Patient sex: M
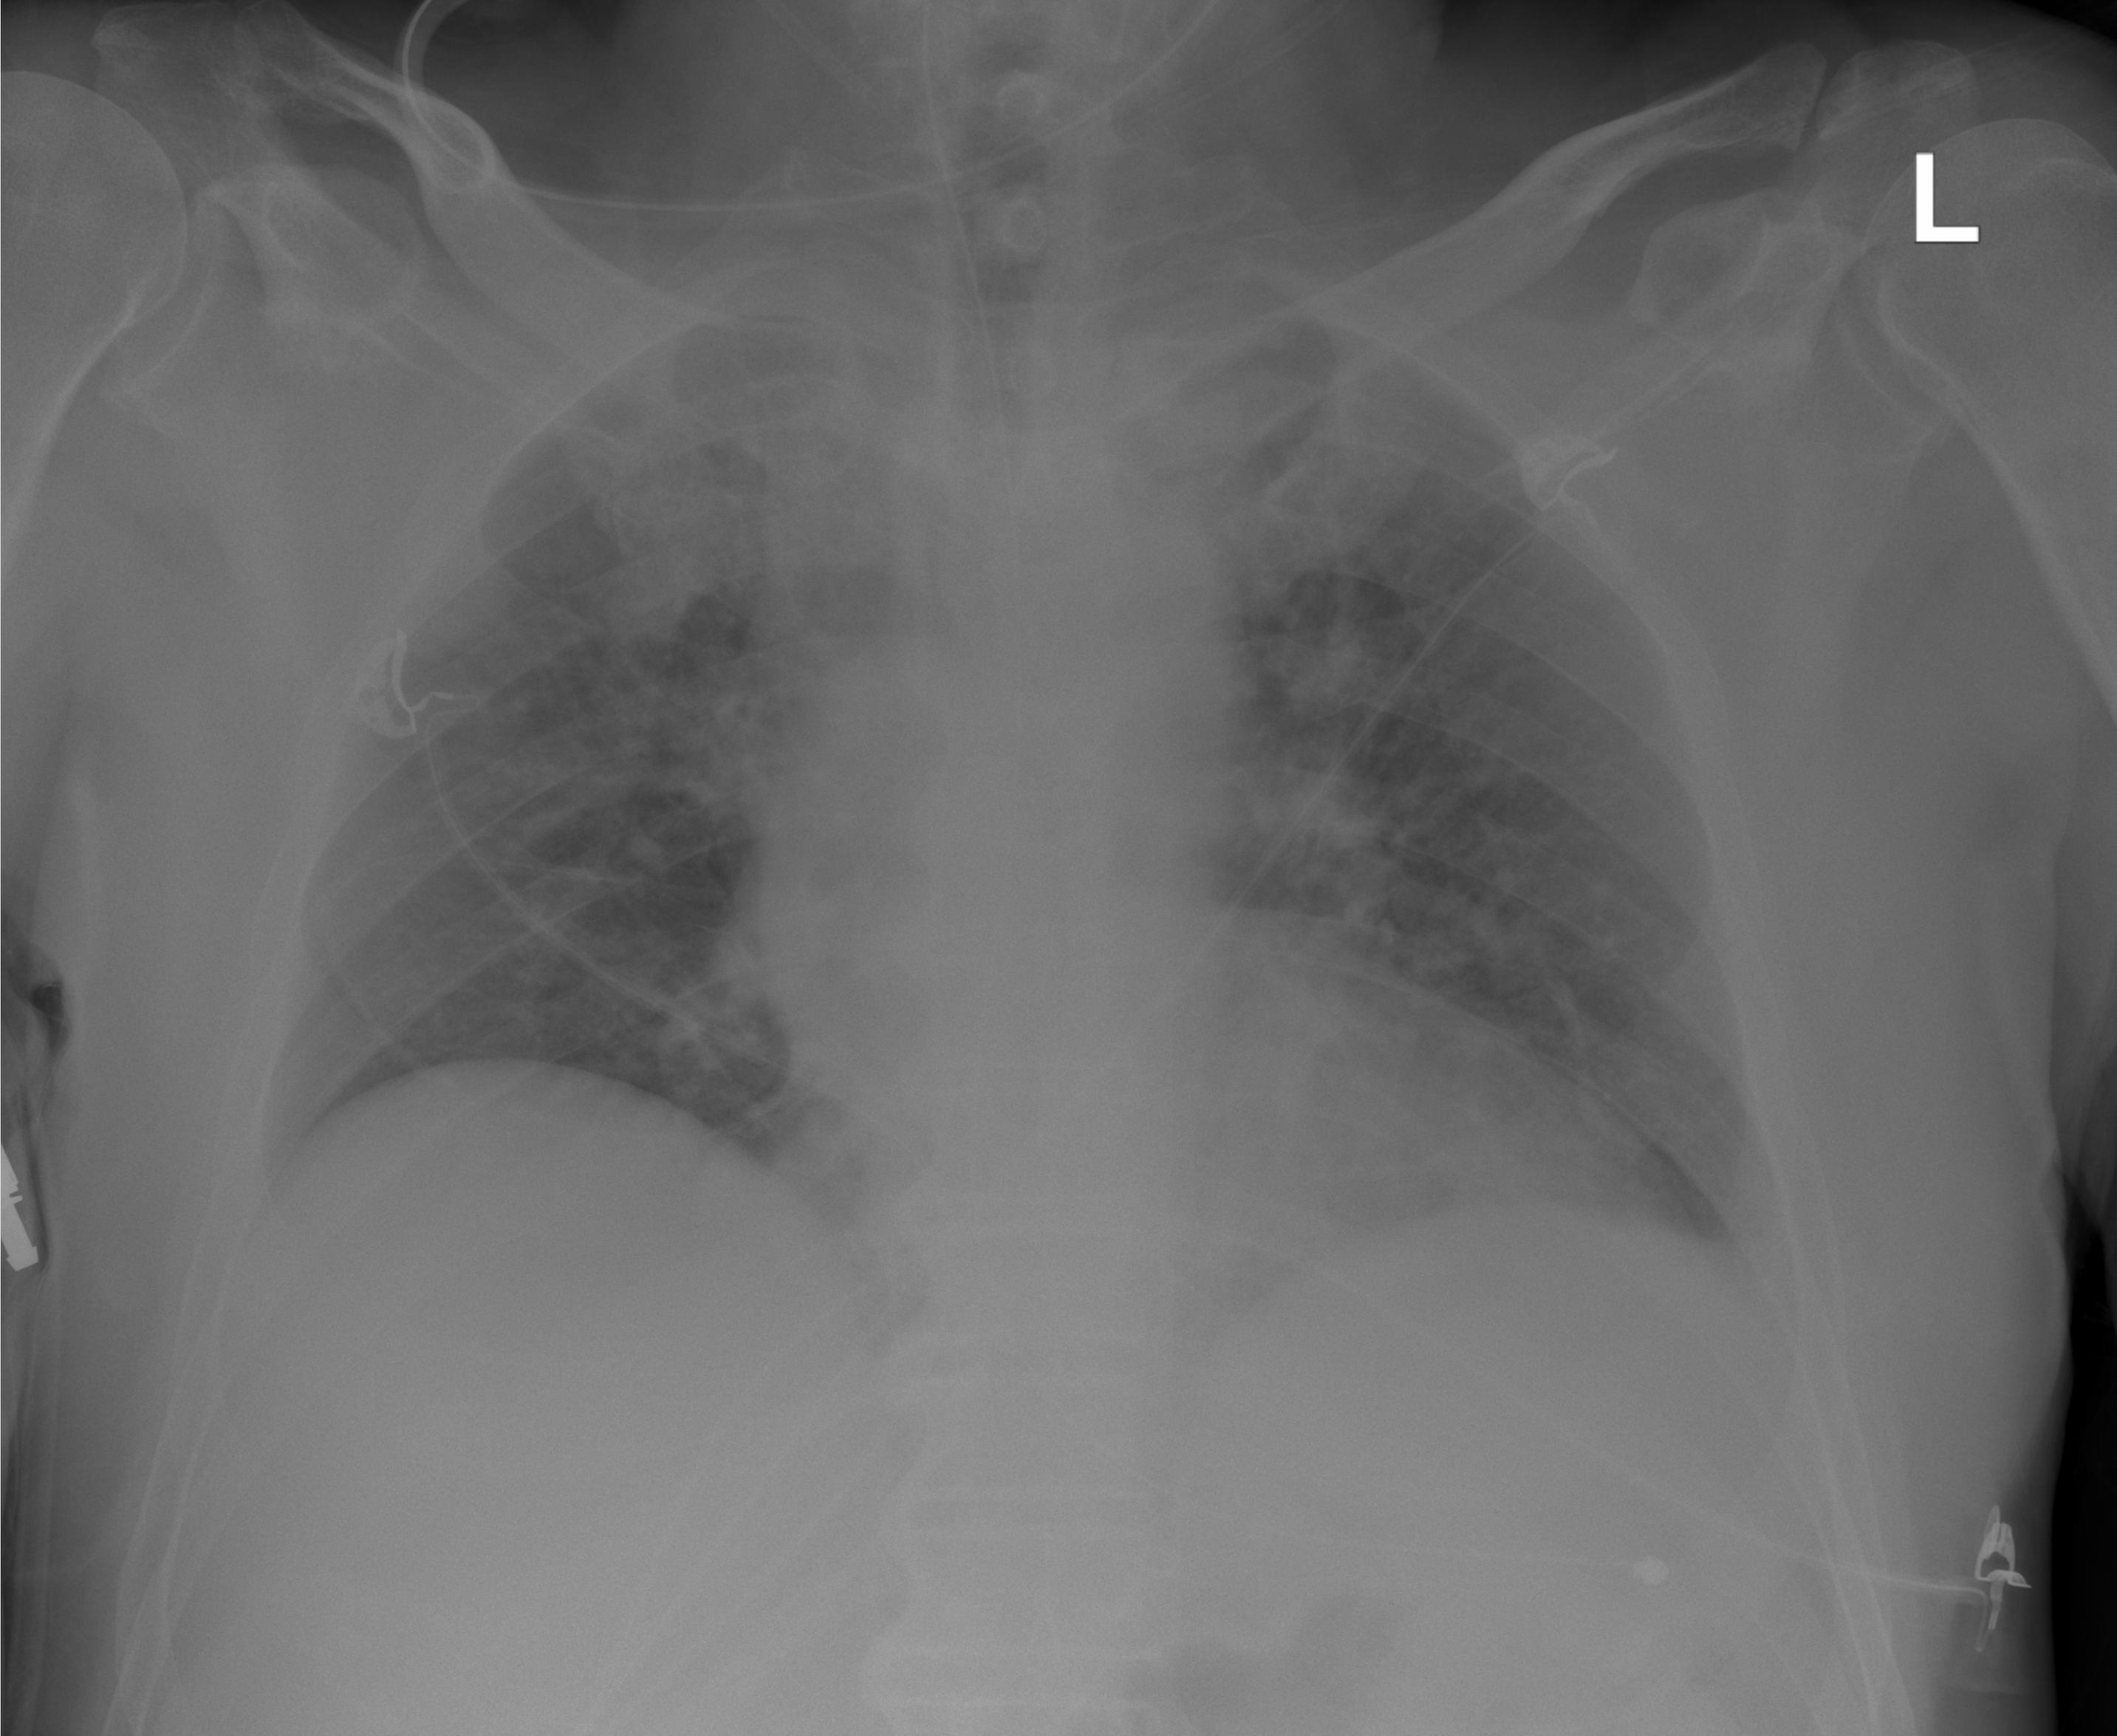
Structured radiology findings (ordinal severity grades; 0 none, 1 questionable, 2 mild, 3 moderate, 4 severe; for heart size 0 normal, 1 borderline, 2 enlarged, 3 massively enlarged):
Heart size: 2
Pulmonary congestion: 2
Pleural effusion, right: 0
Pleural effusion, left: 0
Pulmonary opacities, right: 3
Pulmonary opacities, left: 3
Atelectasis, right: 2
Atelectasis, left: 2